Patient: sex F, age 64
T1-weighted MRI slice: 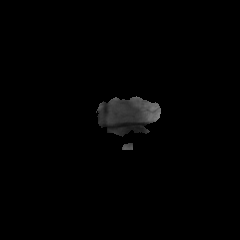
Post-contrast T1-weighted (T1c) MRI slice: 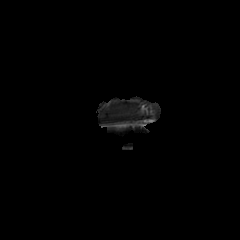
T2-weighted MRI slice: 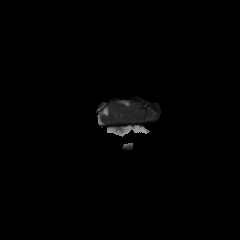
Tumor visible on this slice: no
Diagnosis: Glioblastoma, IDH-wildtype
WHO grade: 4